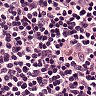
Metastatic tissue present: no